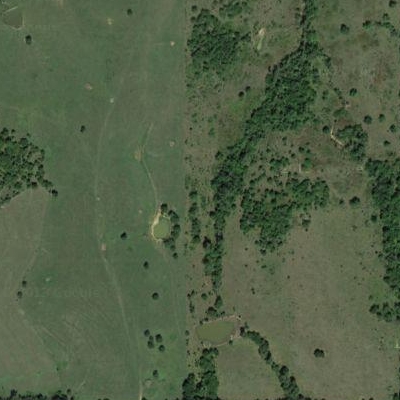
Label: aGrass